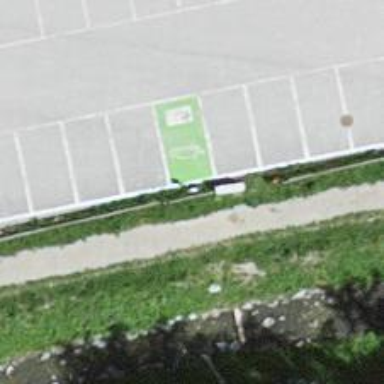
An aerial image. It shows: Charging station.